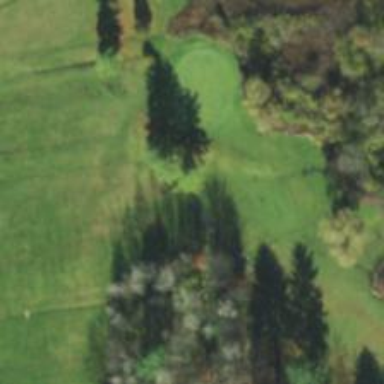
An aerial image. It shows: Path used for both walking and golf.